Question: I'm using the <URL> plugin in order to add a map to my application.
The problem is that when I load the map it is loaded only half way (see PS below).
(I discovered that if I open the Chrome Developer tool it is loading the map completely).
This is how I create the map:
'''
HTML:
<div>
<div id="map_canvas"></div>
</div>
JavaScript:
$(window).load(function() {
var mainNode = document.getElementById("map_canvas");
var height = $(window).height() - $("#headerDiv").height() - $("#footerDiv").height();
var width = window.screen.width;
mainNode.style.height = height + "px";
mainNode.style.width = width + "px";
});
$(function() {
//Create map and zoom to corrent position
$('#map_canvas').gmap().bind('init', function(event, map) {
zoomToCurrentPosition();
});
});
function zoomToCurrentPosition() {
$('#map_canvas').gmap('getCurrentPosition', function(position, status) {
if (status === 'OK') {
var clientPosition = new google.maps.LatLng(position.coords.latitude, position.coords.longitude);
if (currentPositionMarker !== undefined) {
currentPositionMarker.setMap(null);
}
currentPositionMarker = new google.maps.Marker({
'position': clientPosition,
'bounds': true
});
$('#map_canvas').gmap('addMarker', currentPositionMarker);
$('#map_canvas').gmap({
'center': clientPosition,
'zoom': 7
});
$('#map_canvas').gmap('get', 'map').panTo(clientPosition);
}
});
}
'''

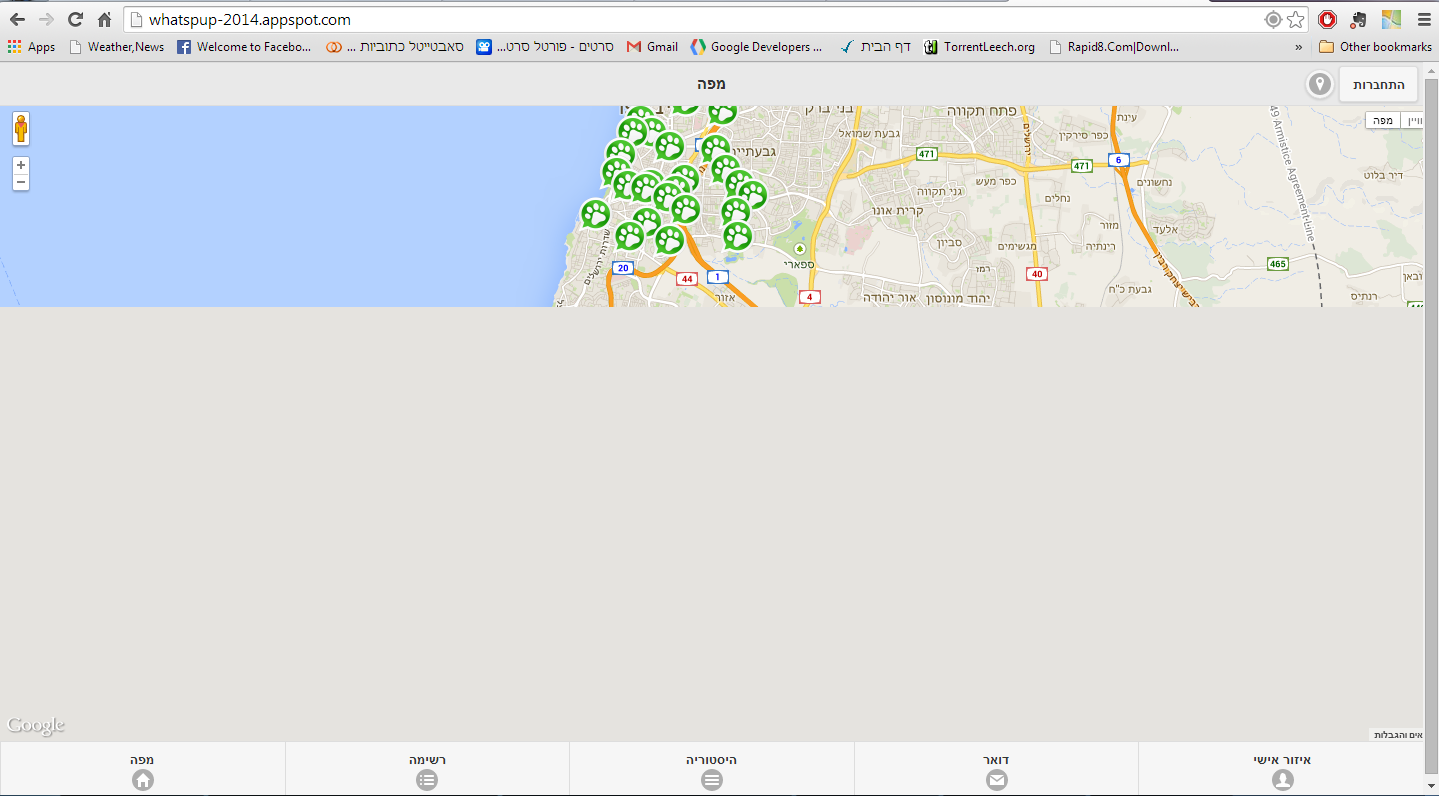
Answer: The function that initializes the map will be executed on 'DOMReady', but the function that sets the height will be executed 'onload'(what happens DOMReady).
At the moment where you initialize the map the size of '#map_canvas' isn's set yet.
Execute the function that initializes the map after setting the height.